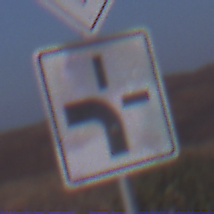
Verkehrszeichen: VerlaufVorfahrtsstrasse1
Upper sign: Vorfahrtsstrasse
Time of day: SunriseSunset
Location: Outdoor (Nature)
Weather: Clear
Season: NotSpecified
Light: Natural